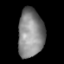
Tissue: lung
Cell type: Endothelial cells
Senescence score: 0.165
Nuclear area (px): 1226
Mean DAPI intensity: 134.654